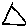
Label: triangle